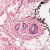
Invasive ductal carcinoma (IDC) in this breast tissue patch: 0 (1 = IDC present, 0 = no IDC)